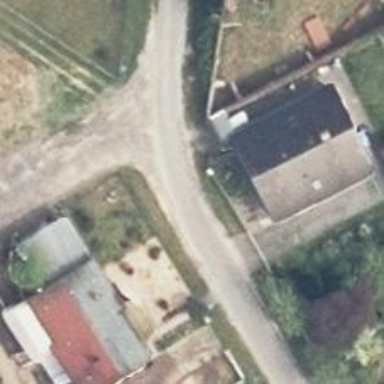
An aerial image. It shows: Residential road with asphalt surface.